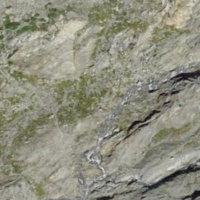
EUNIS habitat code: 49
Species observed at this site:
Parnassia palustris